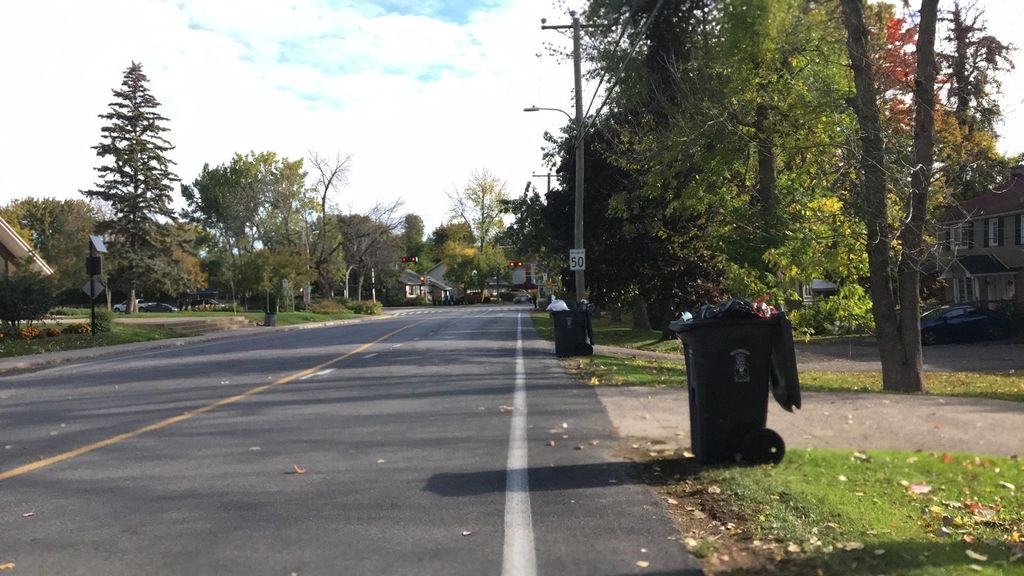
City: montreal